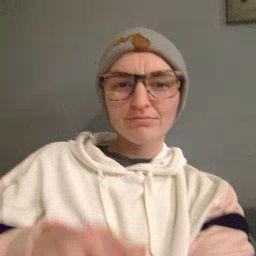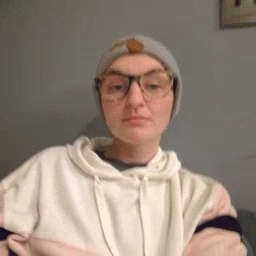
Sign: hate